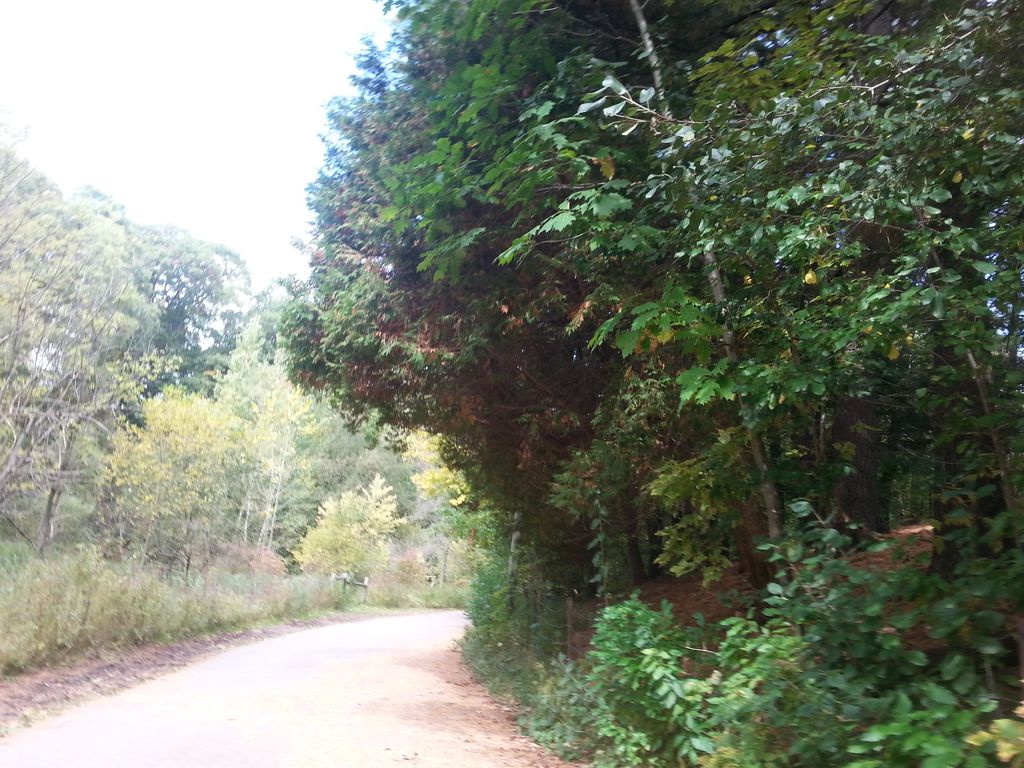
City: toronto